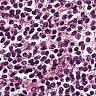
Metastatic tissue present: no